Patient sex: F
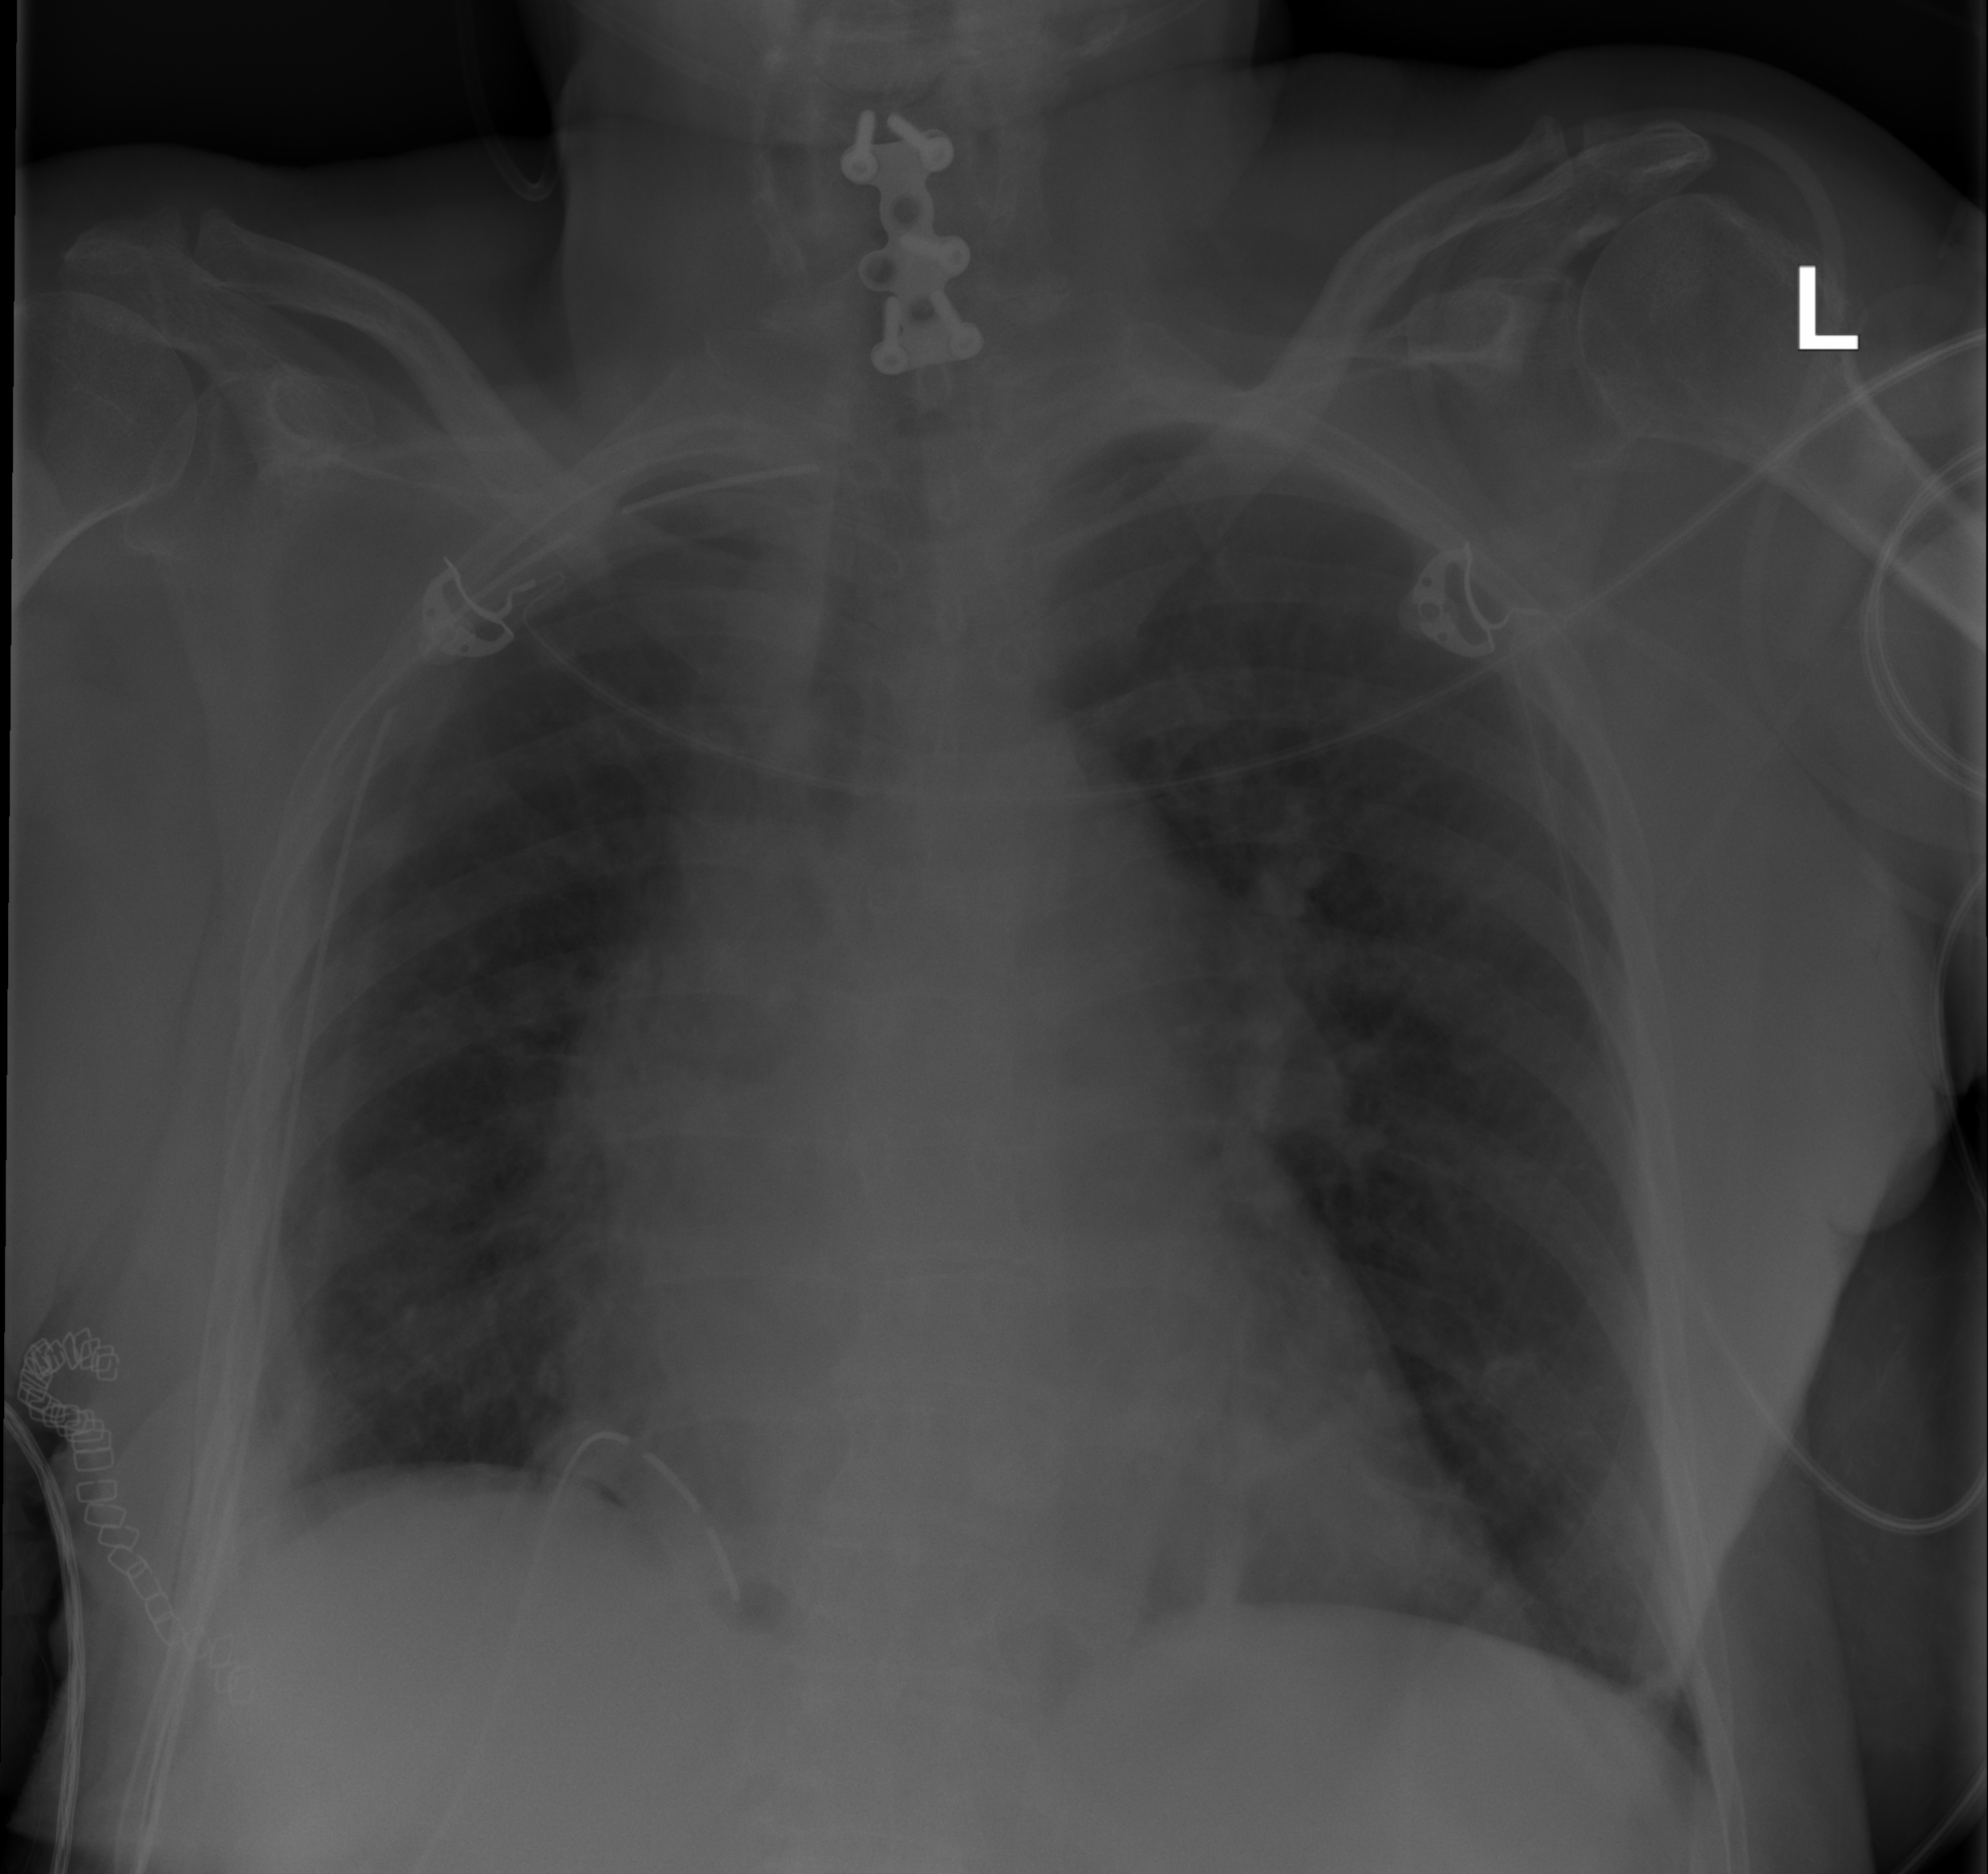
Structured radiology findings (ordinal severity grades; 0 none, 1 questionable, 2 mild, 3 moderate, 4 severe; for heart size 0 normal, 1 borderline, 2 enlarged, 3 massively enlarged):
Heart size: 2
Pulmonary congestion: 2
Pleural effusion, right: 2
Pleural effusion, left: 0
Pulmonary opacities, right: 0
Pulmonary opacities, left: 0
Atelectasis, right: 0
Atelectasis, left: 0